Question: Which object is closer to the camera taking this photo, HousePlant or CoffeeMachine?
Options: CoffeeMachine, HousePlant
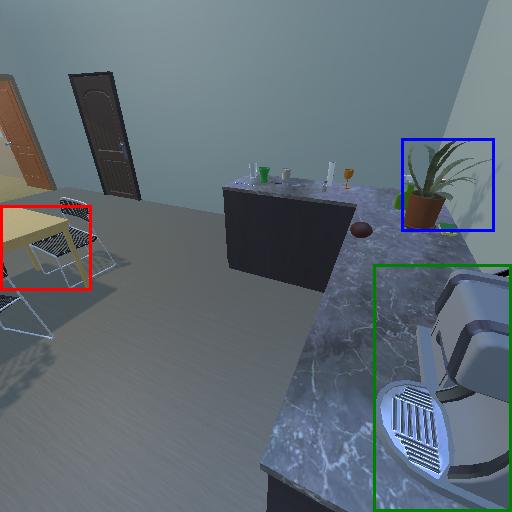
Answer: CoffeeMachine